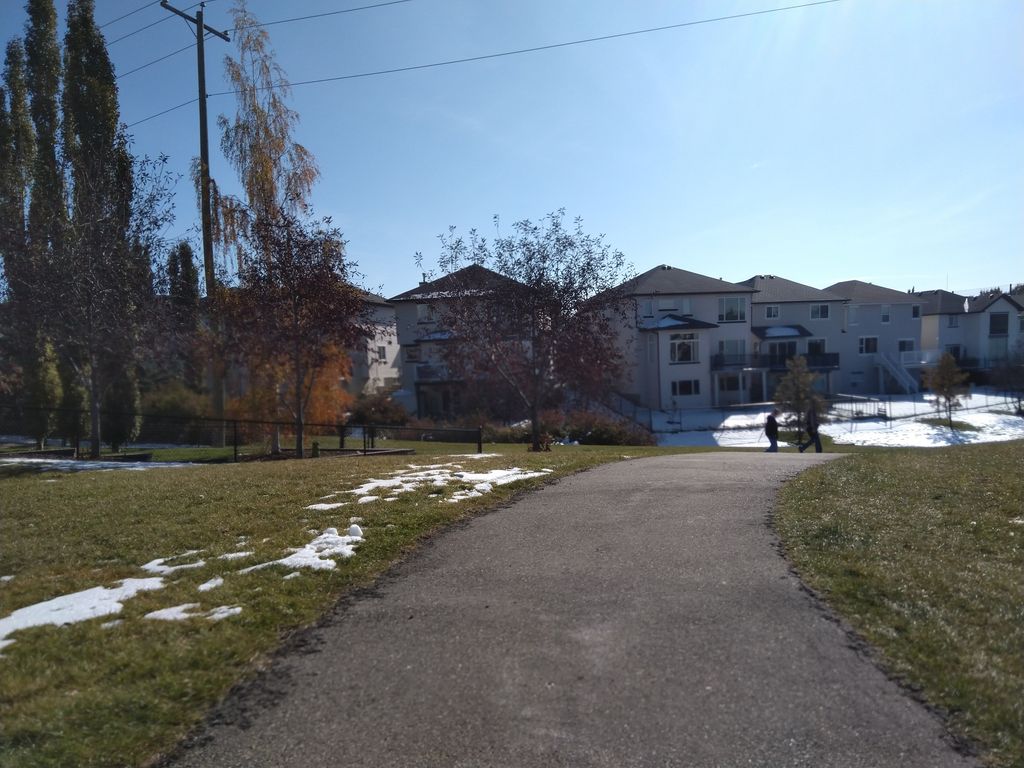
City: calgary